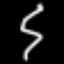
Label: squiggle